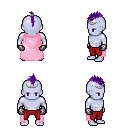
a pixel art fantasy rpg character, male body template, dark elf, purple skin, pink cape, red pants, purple mohawk hairstyle, silver tiara, metal gloves, four views (front, back, left, right), 2x2 character sprite sheet, small pixel art, hard edges, no anti-aliasing